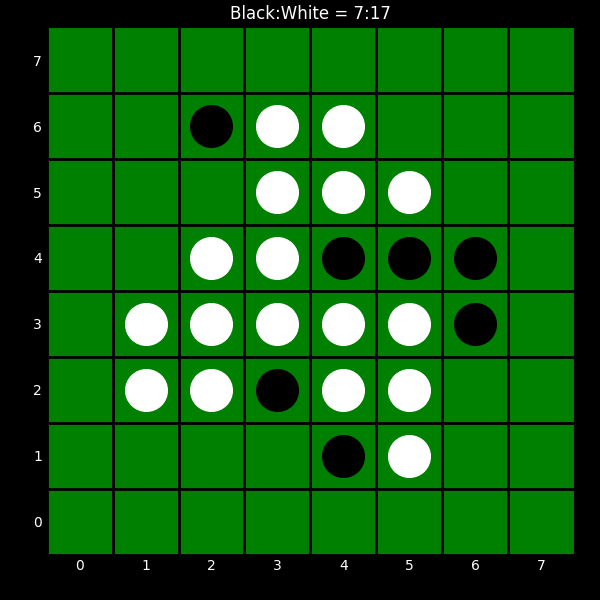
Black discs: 7
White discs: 17